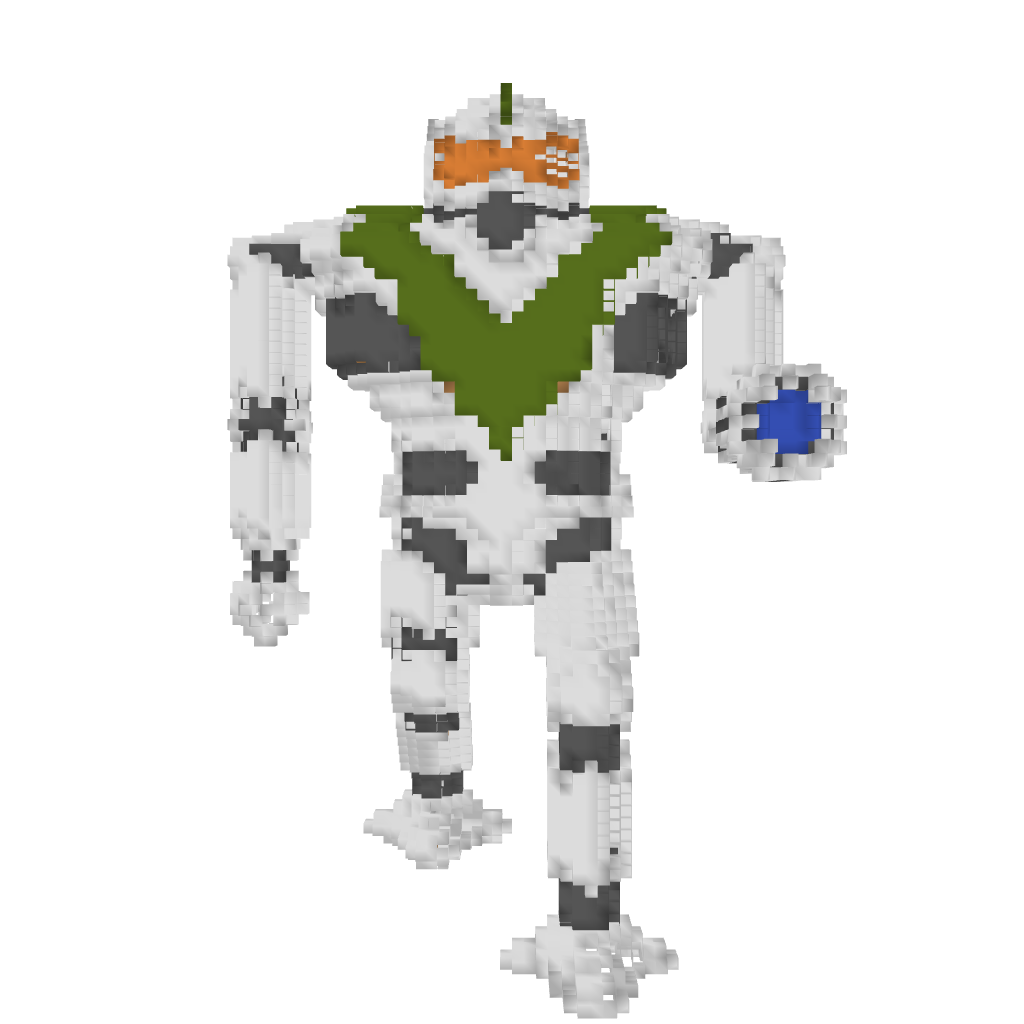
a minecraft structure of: Giant Robot Mech